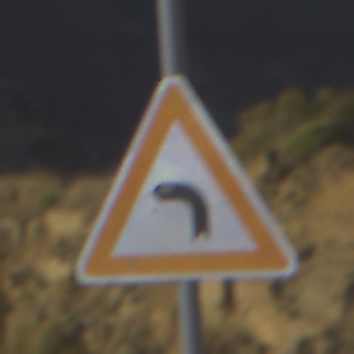
Verkehrszeichen: KurveLinks
Umgebung: Outdoor, Nature
Tageszeit: SunriseSunset
Wetter: Clear
Licht: Natural
Jahreszeit: NotSpecified
Kontrast: HighContrast